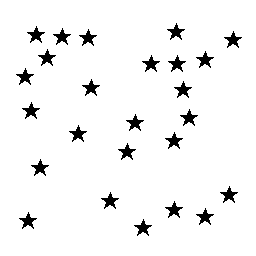
Squares: 0
Triangles: 0
Stars: 25
Total shapes: 25